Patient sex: F
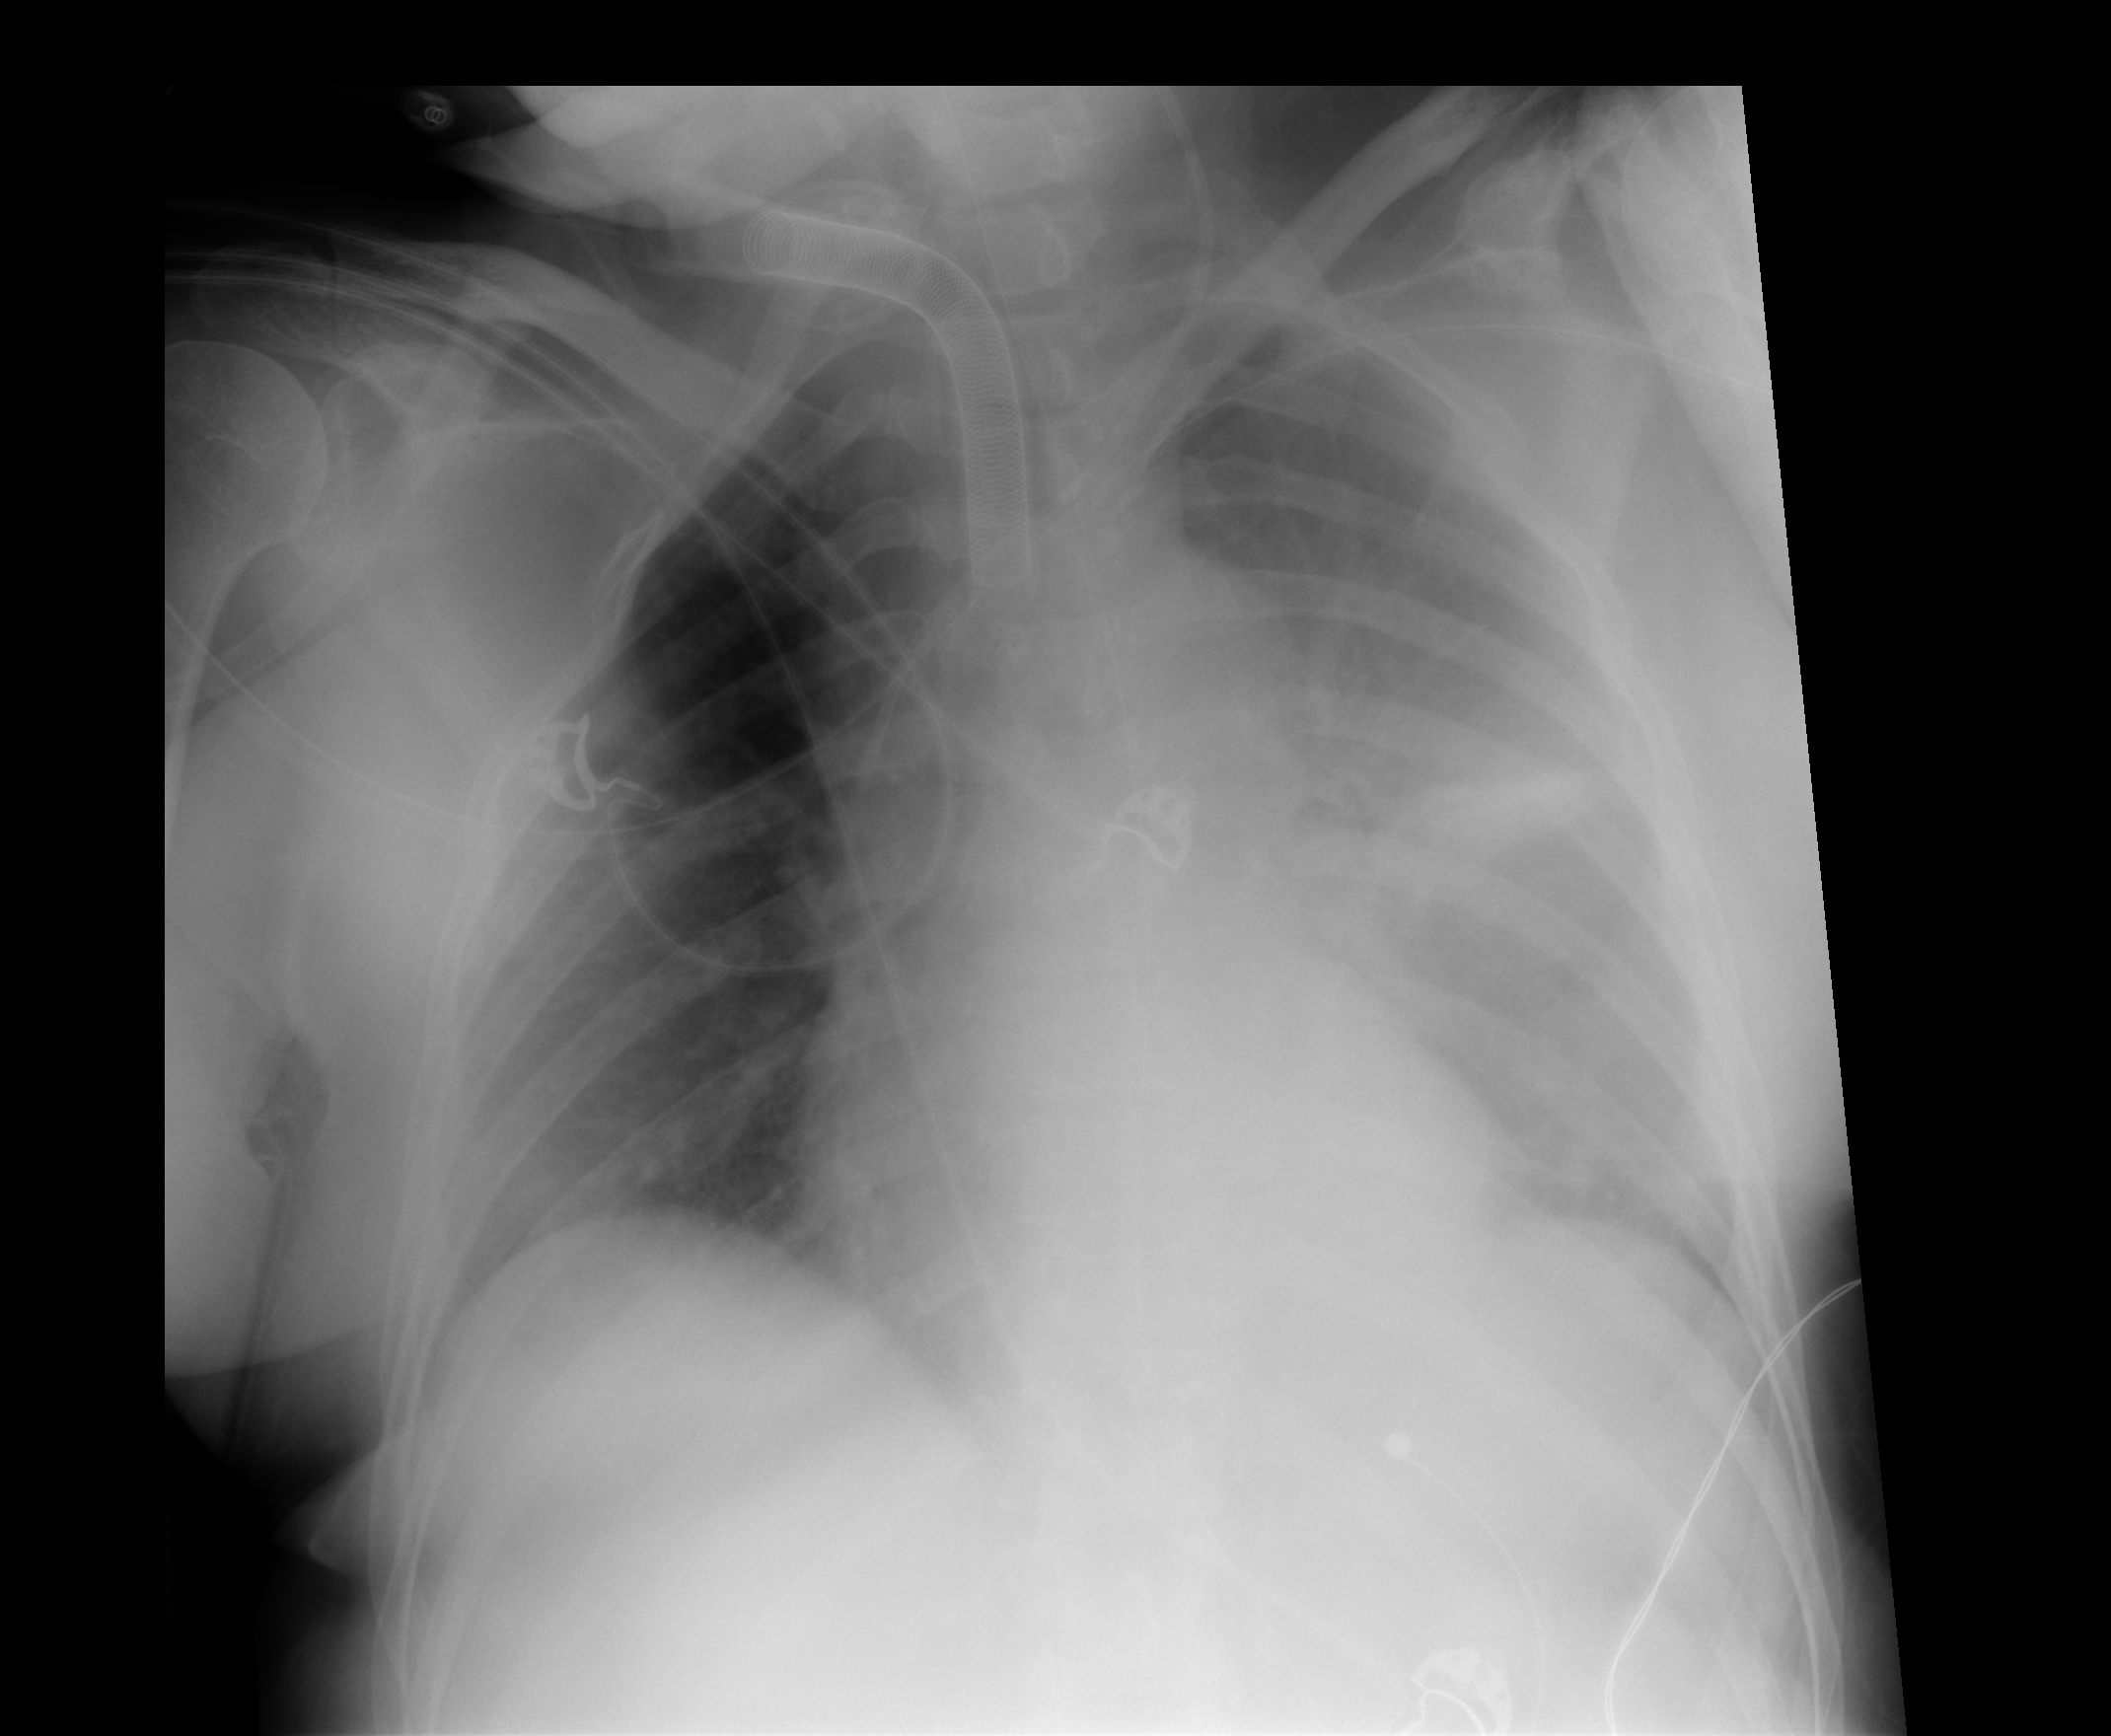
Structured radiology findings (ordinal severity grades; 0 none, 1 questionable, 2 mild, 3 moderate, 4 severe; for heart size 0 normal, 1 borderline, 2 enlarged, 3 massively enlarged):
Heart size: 0
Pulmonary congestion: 0
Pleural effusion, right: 0
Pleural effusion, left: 1
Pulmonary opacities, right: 0
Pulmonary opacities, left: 0
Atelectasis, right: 0
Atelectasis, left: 2